Field crop: maize
Growth stage: 2
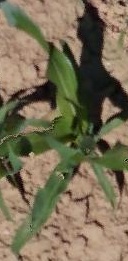
Species: maize